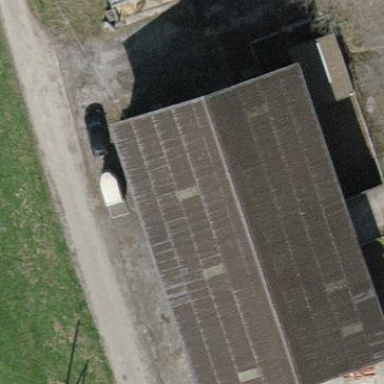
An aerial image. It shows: Gabled roof on farm auxiliary building.